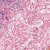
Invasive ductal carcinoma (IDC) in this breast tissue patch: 1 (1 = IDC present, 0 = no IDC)